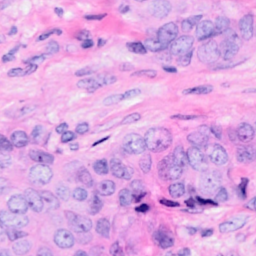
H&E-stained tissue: Breast